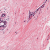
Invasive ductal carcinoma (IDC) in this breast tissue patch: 0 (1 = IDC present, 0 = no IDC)